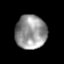
Tissue: prostate
Cell type: T cells
Senescence score: 0.3389
Nuclear area (px): 1039
Mean DAPI intensity: 148.327